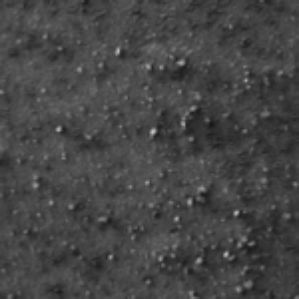
Label: frost